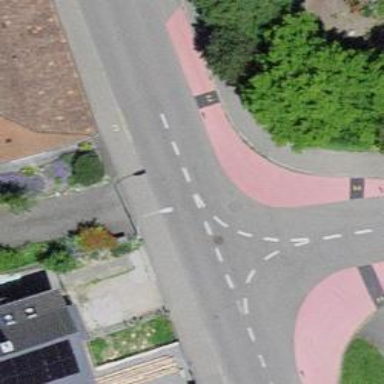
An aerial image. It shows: Service road with paving stones.